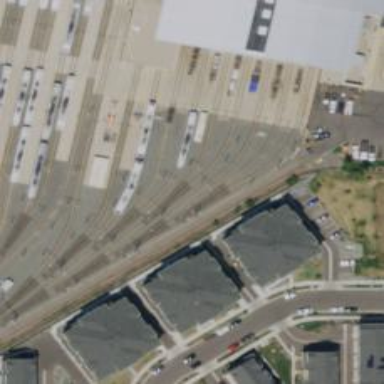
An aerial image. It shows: Light rail service yard with electrified contact lines.